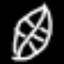
Label: leaf